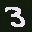
Label: 3